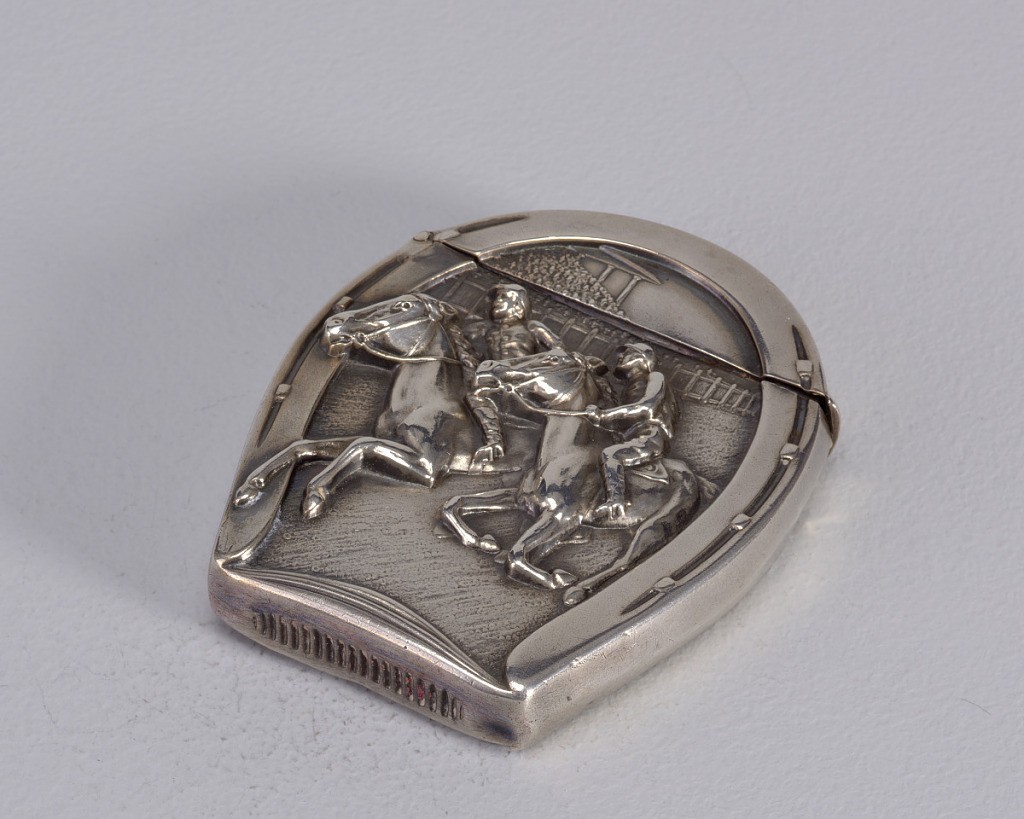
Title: Horseshoe
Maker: Battin & Company, American, 1896 - 1922
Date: ca. 1900
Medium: Silver
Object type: Matchsafe
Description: In the shape of a horseshoe featuring central, raised decoration of 2 jockeys racing their horses at track, reverse simulates horse's hoof with shoe. Lid (top of horseshoe) has thumb catch at front and hinged at upper left. Striker on bottom.